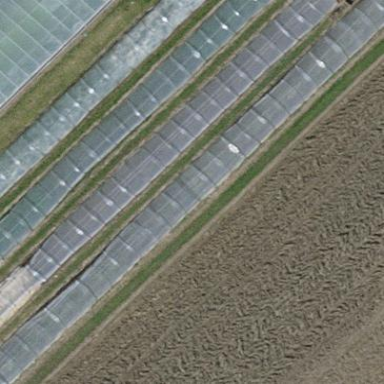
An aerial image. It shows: Greenhouse.